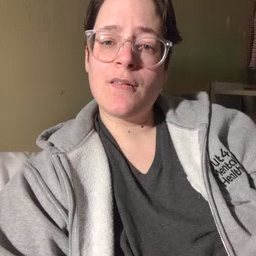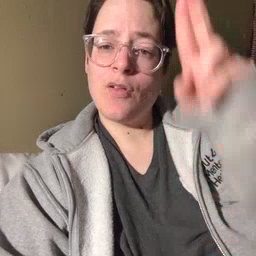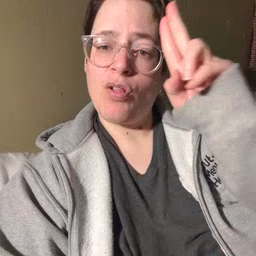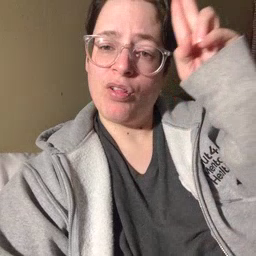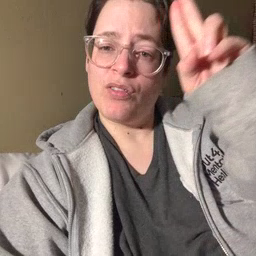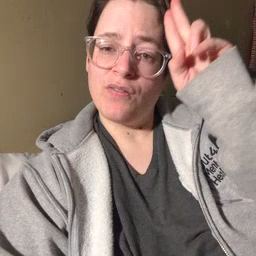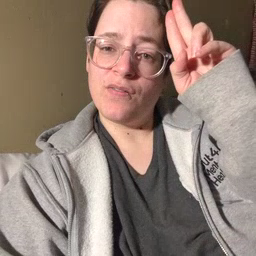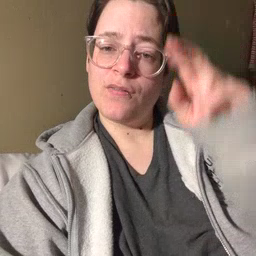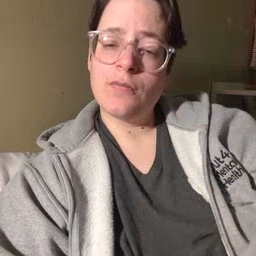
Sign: uncle